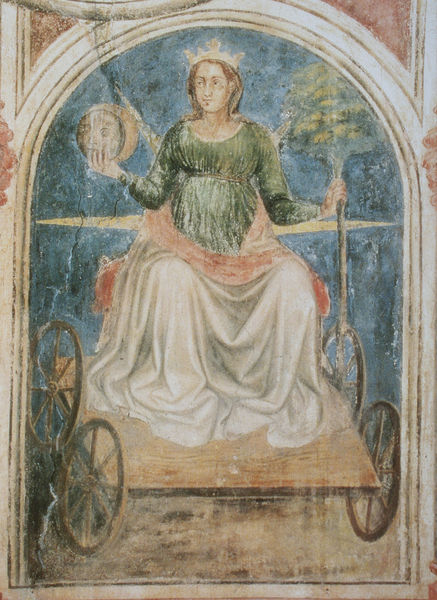
Titel: Luna im Zeichen des Krebses
Künstler: Giotto
Standort: Padua
Institution: Palazzo della Ragione
Schlagwörter: baum, blau, blätter, gemälde, gott, himmel, weiß, bäume, gelb, grün, mädchen, ocker, sitzen, äste, ausschnitt, blume, braun, busen, frau, grau, haar, hintergrund, holz, kleid, licht, orange, schwarz, straße, stuhl, symbol, zeichnung, gürtel, rot, tuch, weg, beige, malerei, rock, symbolismus, alt, blond, wand, architektur, arme, falten, gesicht, halten, haupt, mensch, rahmen, bild, hände, spiegel, türbogen, ast, erde, kirche, sonne, boden, figur, gewand, haare, sessel, sitzend, stoff, stoffe, mutter, blatt, person, pflanze, frontal, krone, prinzessin, karren, oval, räder, bäumchen, papier, bogen, perspektive, pflaster, stab, mauer, speichen, handkarren, rad, rundbogen, wagen, wagenrad, thron, falte, wandgemälde, wandmalerei, faltenwurf, schoß, knie, schwanger, blumenstrauss, bögen, wände, vier, mond, buch, religion, stern, rundfenster, zweig, scheibe, mondsichel, sterne, halt, kugel, nadelbaum, tanne, allegorie, göttin, bildniss, schein, heiligenschein, nimbus, christus, mauern, mittelalter, zentral, tannenbaum, königin, heilige, fresko, gottheit, grünes kleid, sonnenwagen, heilig, maria, wandbild, madonna, pullover, pulli, fresco, zepter, attribut, fensterbogen, ruhend, plattform, goldkrone, freske, jahreszeiten, frührenaissance, giotto, muttergottes, attribute, schüsselfalten, gottes, sonnenscheibe, mutter erde, speichenrad, gtün, mondscheibe, vierrädrig, regligion, modonna, schwänger, mutter theresa, proträe, prenzessin